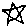
Label: star